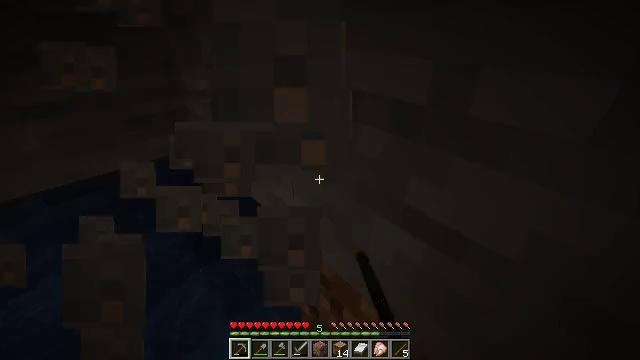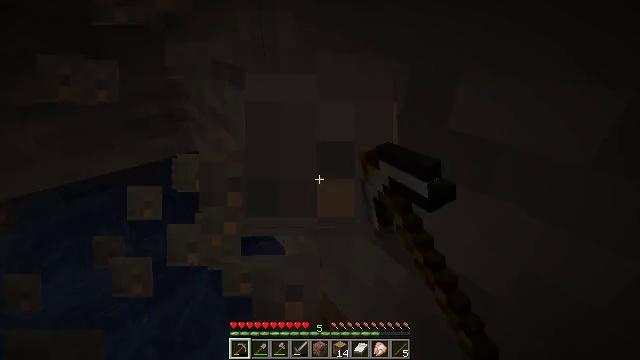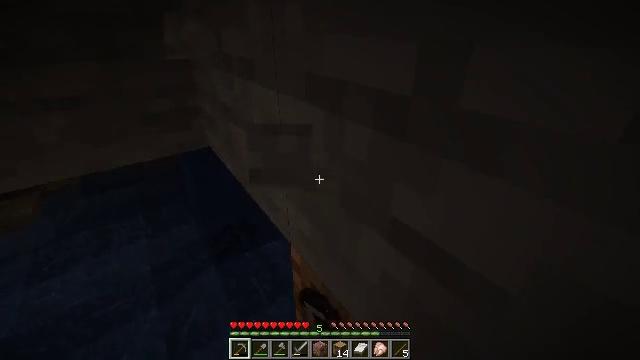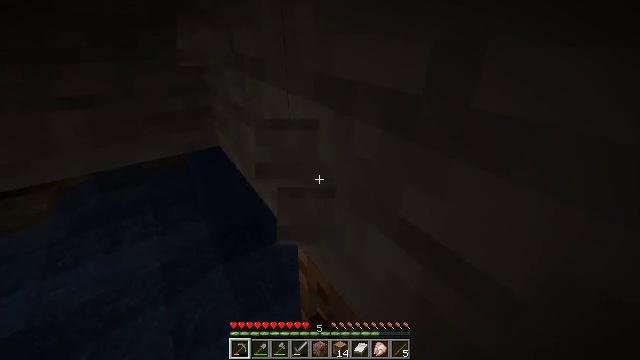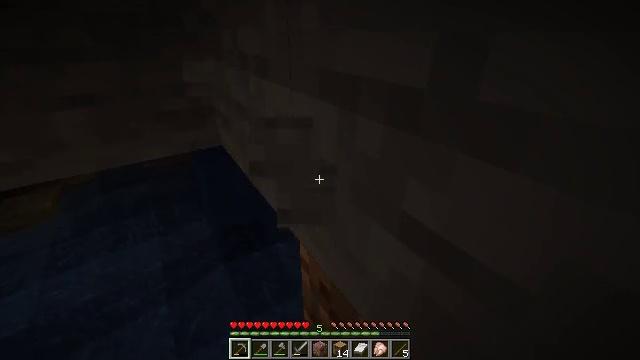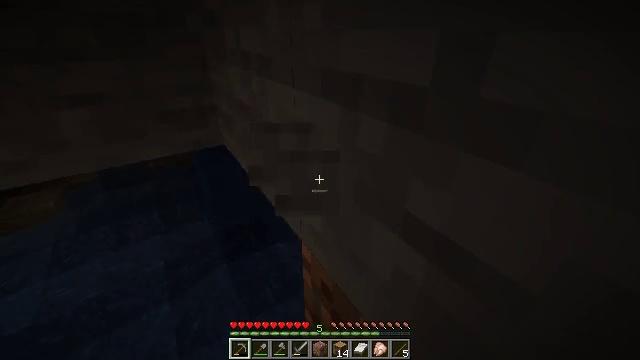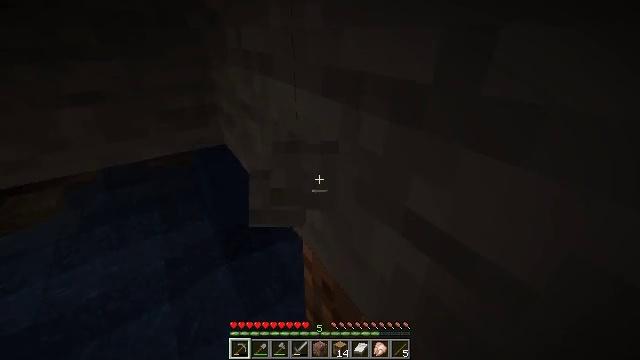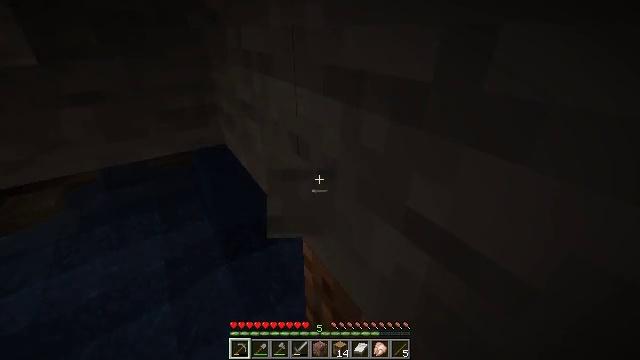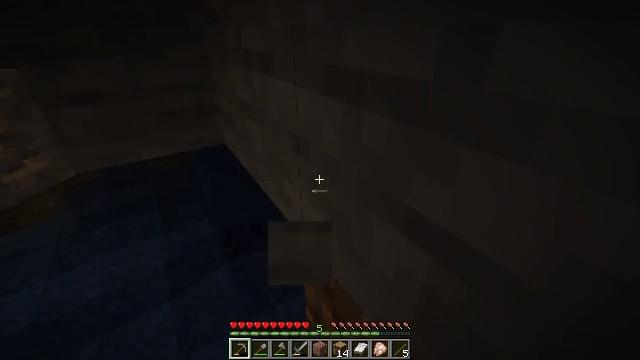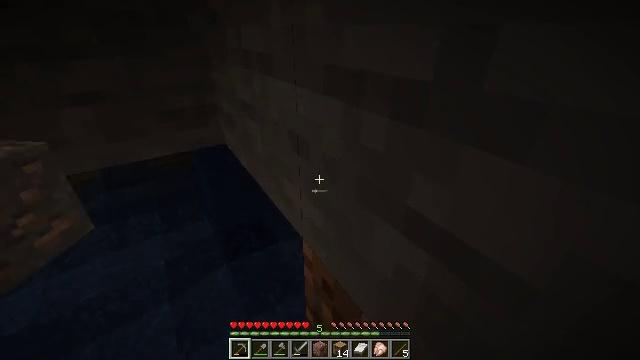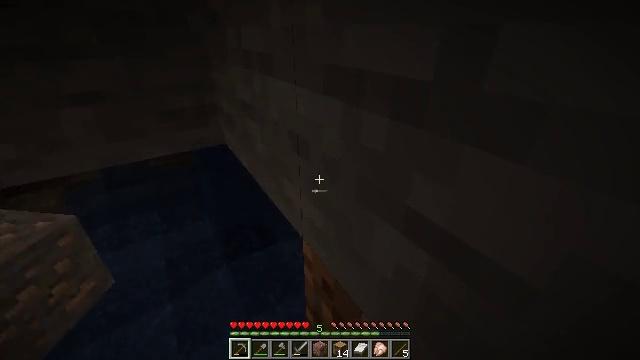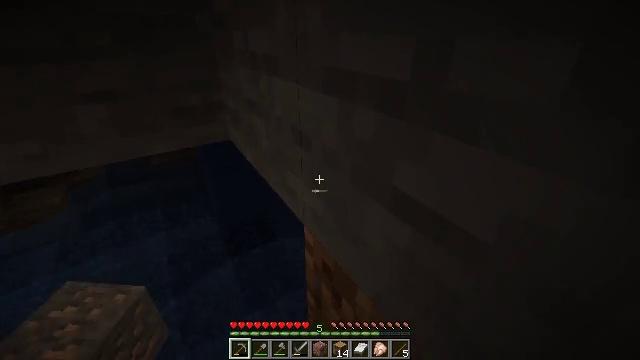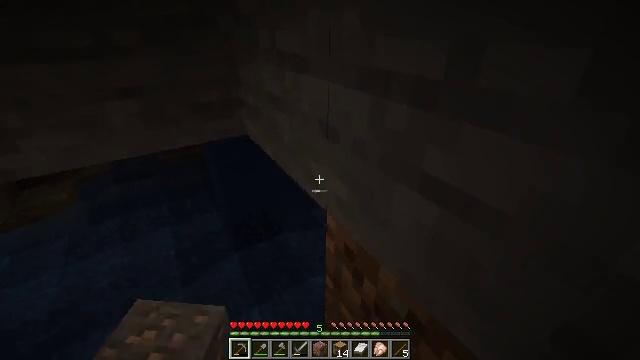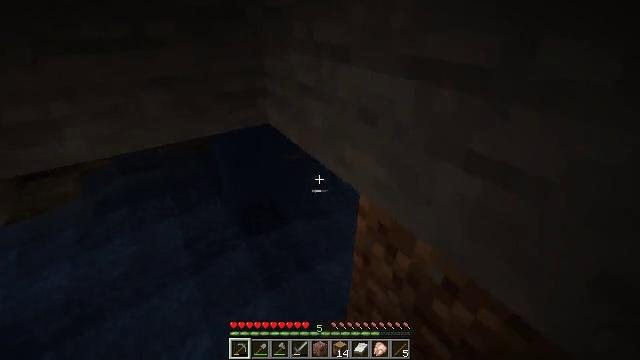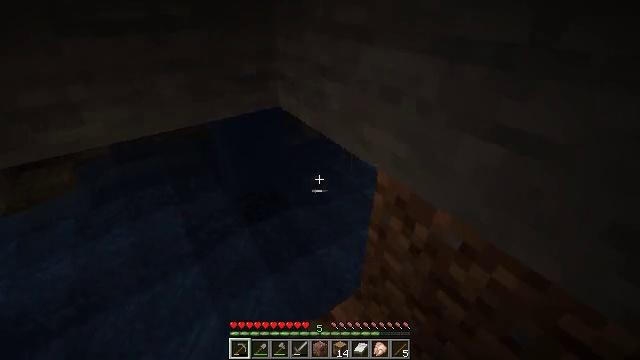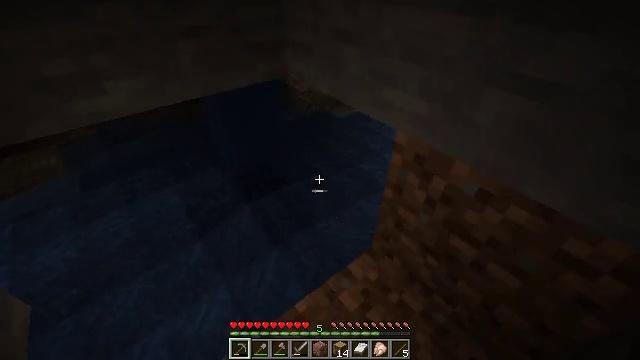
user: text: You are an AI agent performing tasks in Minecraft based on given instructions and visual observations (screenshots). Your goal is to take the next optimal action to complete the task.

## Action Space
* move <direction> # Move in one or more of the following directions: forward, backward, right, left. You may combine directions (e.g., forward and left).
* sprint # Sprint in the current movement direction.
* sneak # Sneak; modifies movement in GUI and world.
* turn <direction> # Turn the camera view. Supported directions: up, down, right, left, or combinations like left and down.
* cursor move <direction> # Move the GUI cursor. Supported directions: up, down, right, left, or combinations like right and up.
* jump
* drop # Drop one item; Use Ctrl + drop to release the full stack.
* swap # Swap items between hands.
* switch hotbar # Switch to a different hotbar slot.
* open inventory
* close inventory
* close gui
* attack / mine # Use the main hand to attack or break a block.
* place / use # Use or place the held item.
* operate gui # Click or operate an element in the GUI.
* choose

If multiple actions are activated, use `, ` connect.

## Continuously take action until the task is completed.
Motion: motion action
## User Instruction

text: Break lapis ore with a pickaxe.
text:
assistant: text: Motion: turn left, attack / mine
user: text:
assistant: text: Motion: turn left, attack / mine
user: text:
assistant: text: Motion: turn left, attack / mine
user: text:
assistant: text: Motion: attack / mine
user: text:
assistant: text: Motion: no_op
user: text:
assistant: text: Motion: no_op
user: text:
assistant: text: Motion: no_op
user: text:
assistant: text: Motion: no_op
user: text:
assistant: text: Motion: no_op
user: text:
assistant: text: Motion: no_op
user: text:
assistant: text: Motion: move back
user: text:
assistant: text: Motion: move back and move left
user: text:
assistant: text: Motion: move back and move left, turn down
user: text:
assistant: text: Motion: move back and move left, turn right and down
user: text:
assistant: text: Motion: move back and move left, turn right and down
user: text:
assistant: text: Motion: move back and move left, turn right and down
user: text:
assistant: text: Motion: move back and move left, turn right and down
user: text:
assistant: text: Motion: move back, turn right and down
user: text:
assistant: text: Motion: move back, turn right and down
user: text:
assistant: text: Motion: move back, turn down
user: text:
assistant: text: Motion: move back, turn down
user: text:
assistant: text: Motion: move back, turn left and down
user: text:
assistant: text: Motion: move back and move right, turn left and down
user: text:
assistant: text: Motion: move right, turn left
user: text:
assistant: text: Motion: move right, turn left
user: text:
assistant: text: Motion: move right, turn left and up
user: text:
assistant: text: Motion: turn left and up
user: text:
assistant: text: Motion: turn left
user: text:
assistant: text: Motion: turn left
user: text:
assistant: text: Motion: turn left and up